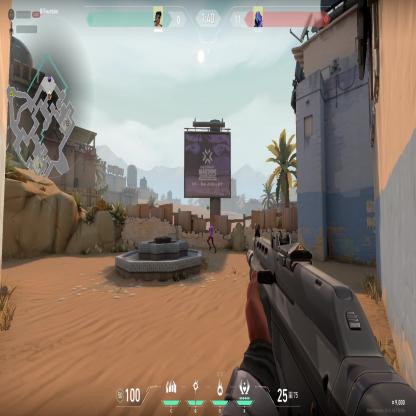
Label: enemy